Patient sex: F
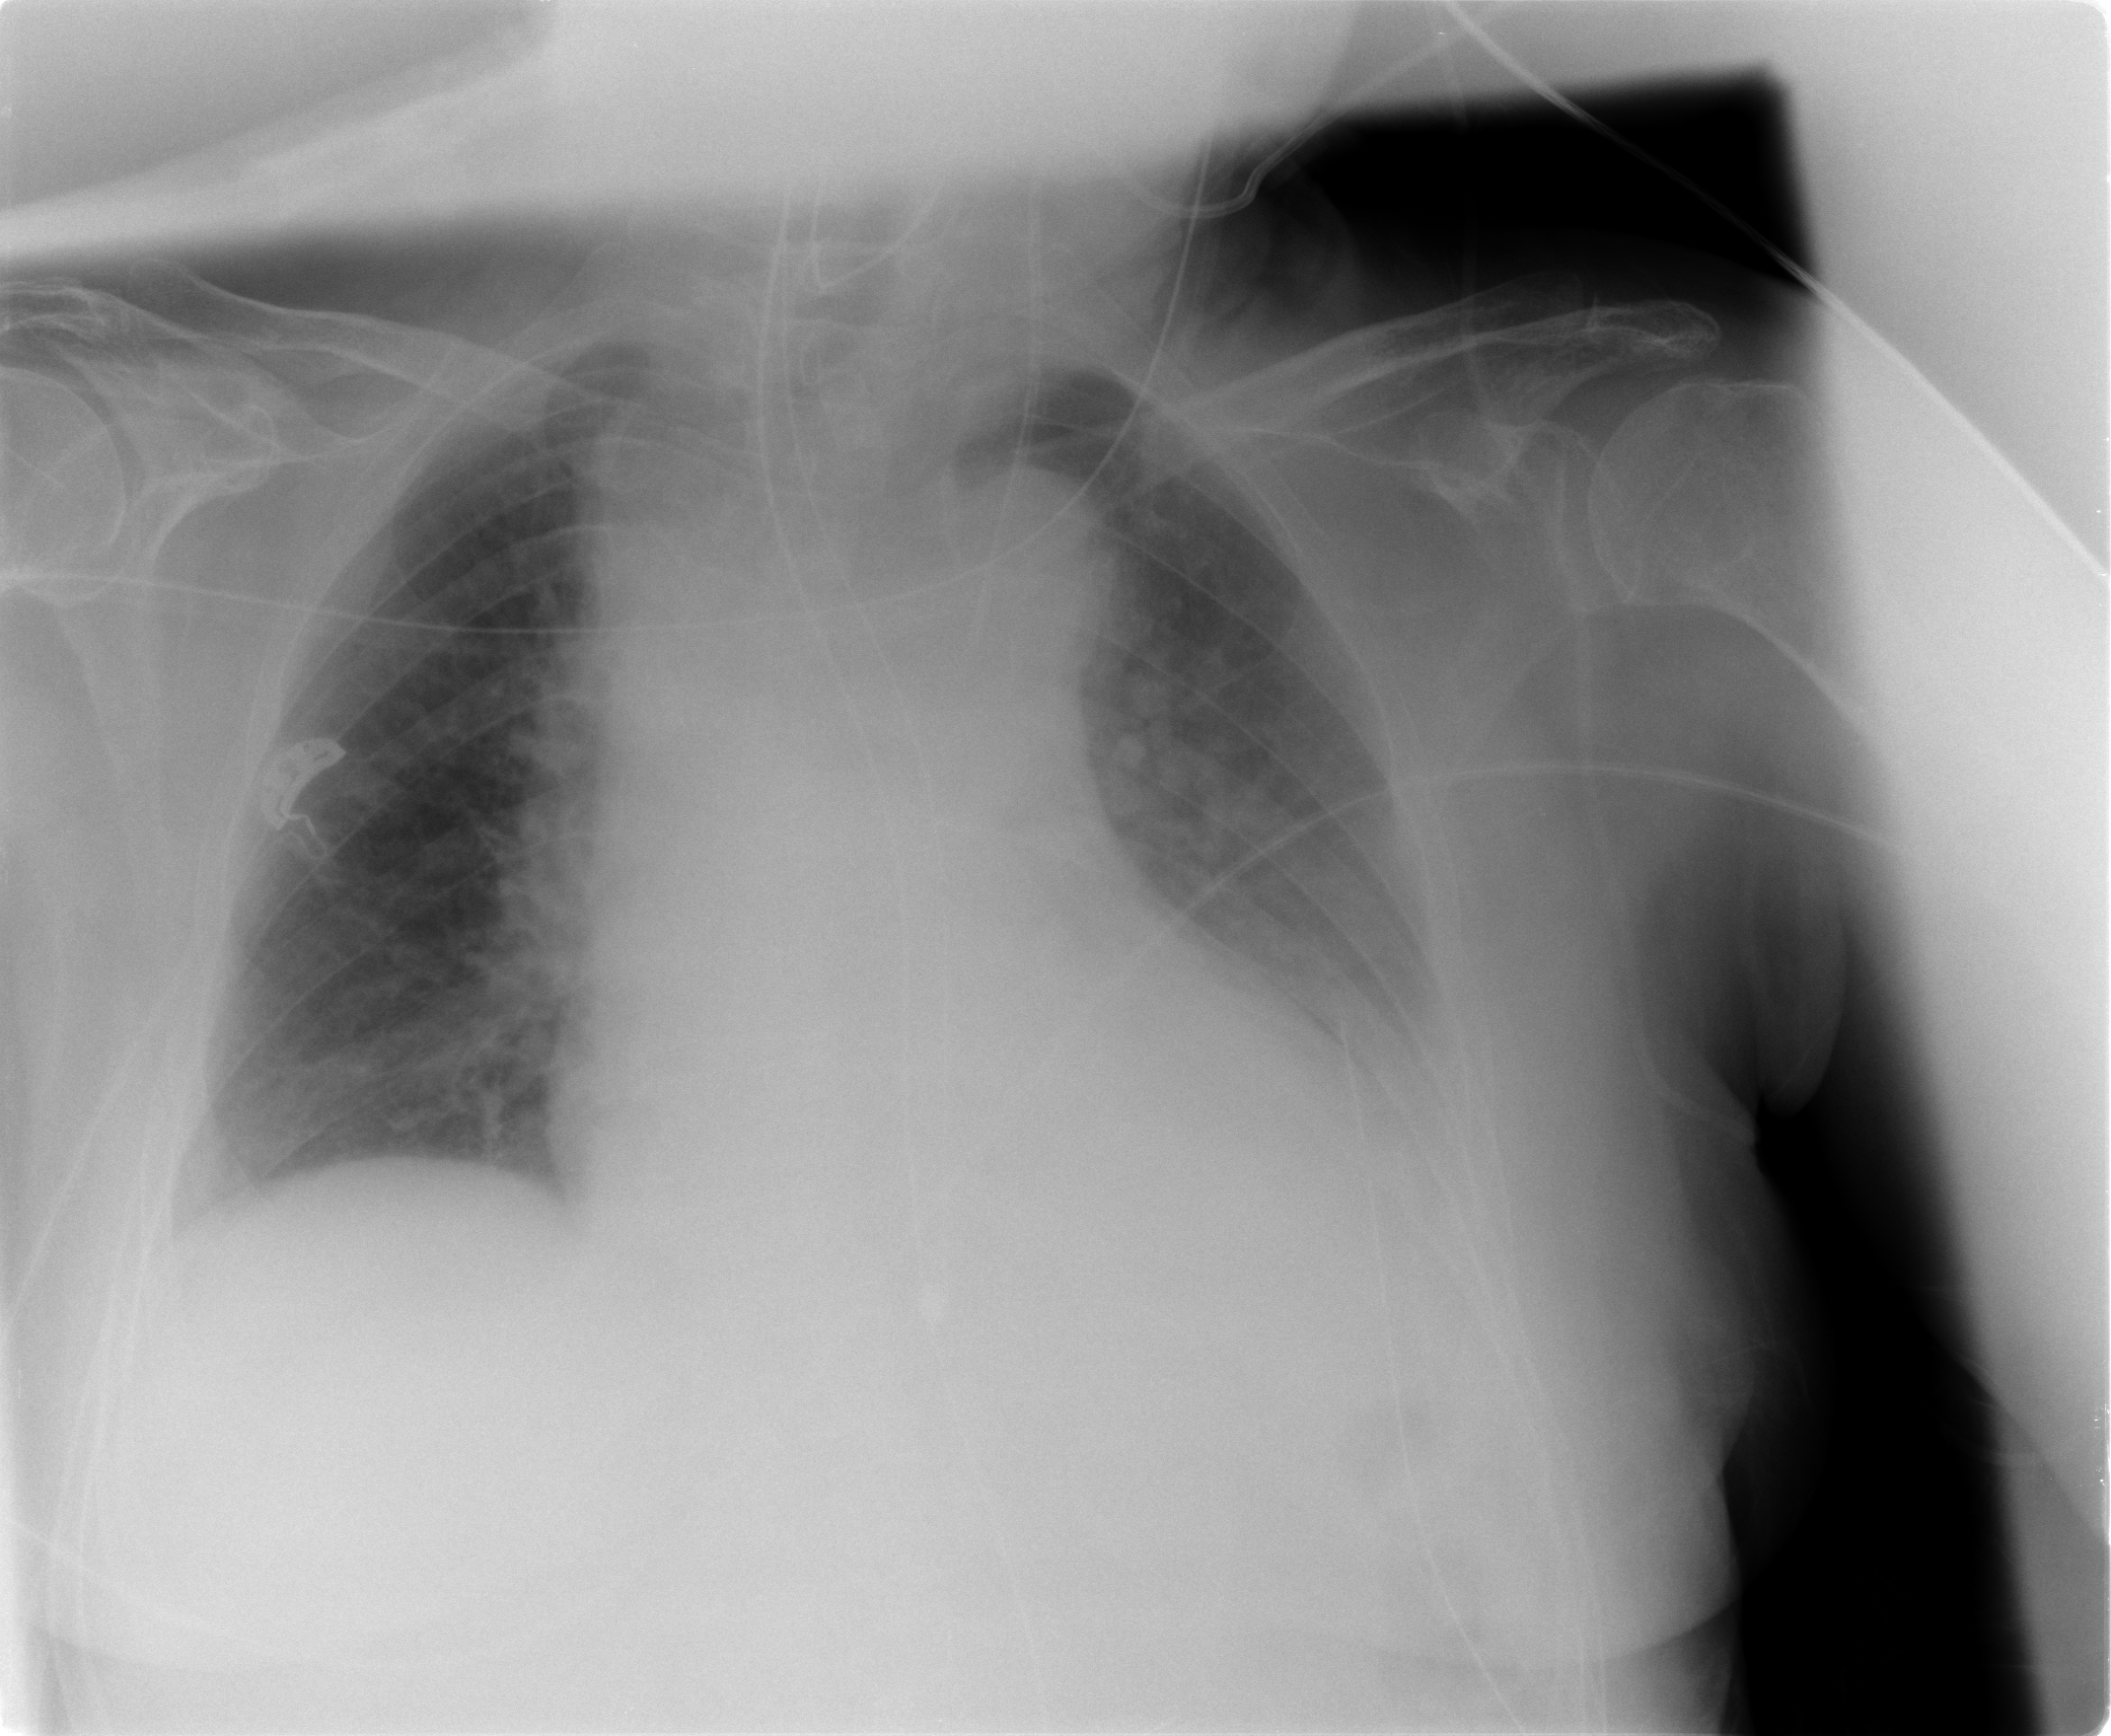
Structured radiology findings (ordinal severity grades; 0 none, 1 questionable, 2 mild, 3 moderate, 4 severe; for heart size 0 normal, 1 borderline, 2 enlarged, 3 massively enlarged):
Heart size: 2
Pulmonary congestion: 2
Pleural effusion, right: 0
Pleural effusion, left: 2
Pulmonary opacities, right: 0
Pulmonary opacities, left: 2
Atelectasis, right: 0
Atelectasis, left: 2